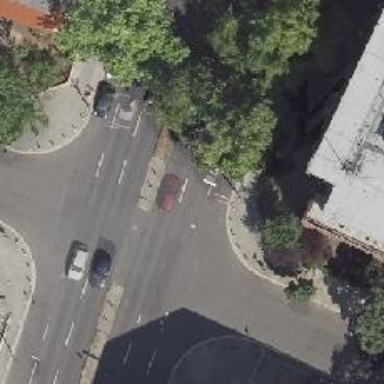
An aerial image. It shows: Unmarked crossing on footway.